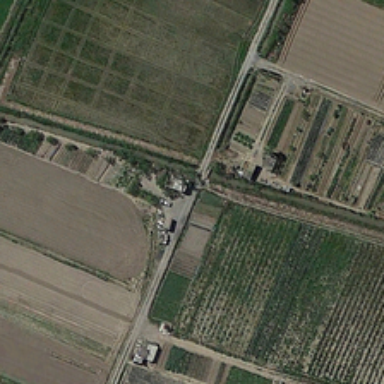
The little farm consists of grass and crops .